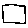
Label: square